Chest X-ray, AP view. Patient: 72 years old, sex F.
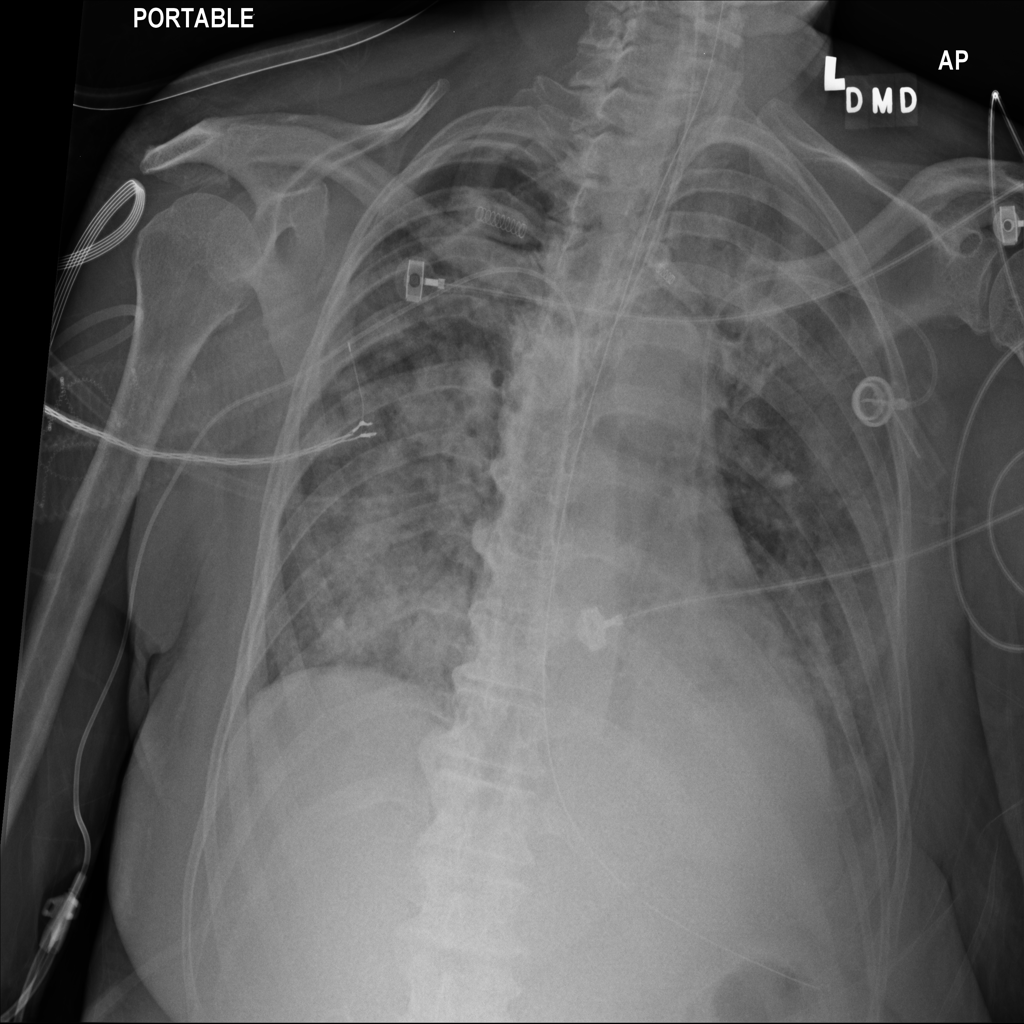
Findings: Effusion, Infiltration